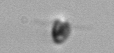
Label: Pyramimonas